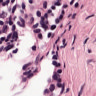
Metastatic tissue present: no